Question: Hi I am using VB to populate data in excel. In the sheet, the column G has many cells with same numbers(and they are repeated without following any pattern). First I would like to find which entries are not unique and then keep the first occurrence in the column & delete the entire rows where repetitions are encountered. Here's an example:

As can be seen from the image, in the column G, numbers 1000 & 2200 are repeated. So need to delete entire rows 3 and 6 (keeping rows 1 & 2 where 1000 & 2200 appear first).
Here's the code which I can't get to work:
'''
Sub Dupli()
Dim i As Long, dic As Object, v As Object
dic = CreateObject("Scripting.Dictionary")
i = 1
For Each v In sheet.UsedRange.Rows
If dic.exists(v) Then sheet.Rows(v).EntireRow.Delete() Else dic.Add(v, i)
i = i + 1
Next v
End Sub
'''
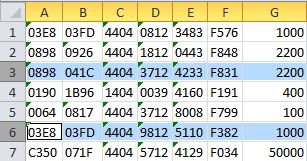
Answer: Try something like this. I don't think you need a dictionary (unless there is some other need for it elsewhere in your code). When deleting objects, it's usually necessary to iterate backwards over the collection. This method just uses the 'CountIf' function to test whether the cell value in column G of a specific row occurs more than once in all of column G, and deletes the row if that condition is true.
'''
Sub Dupli()
Dim i As Long
Dim cl as Range
i = 1
For i= sheet.UsedRange.Rows.Count to 1 Step -1
Set cl = sheet.Cells(i,7) '## Examine the cell in Column G
If Application.WorksheetFunction.CountIf(sheet.Range("G:G"),cl.Value) > 1 Then
sheet.Rows(i).EntireRow.Delete
Next
End Sub
'''